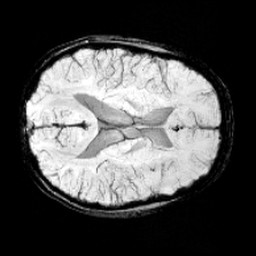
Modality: minIP
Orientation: axial
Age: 12
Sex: female
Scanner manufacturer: siemens
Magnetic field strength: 3 T
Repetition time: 0.027 s
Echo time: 0.02 s